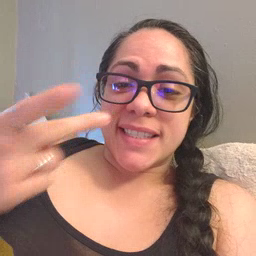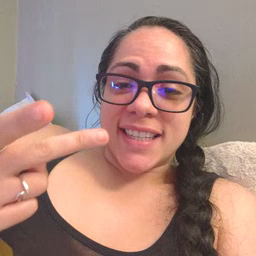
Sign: see